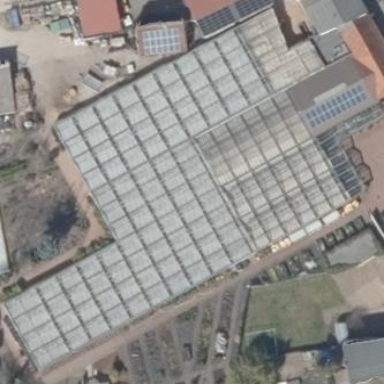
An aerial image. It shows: Area dedicated to greenhouse horticulture.